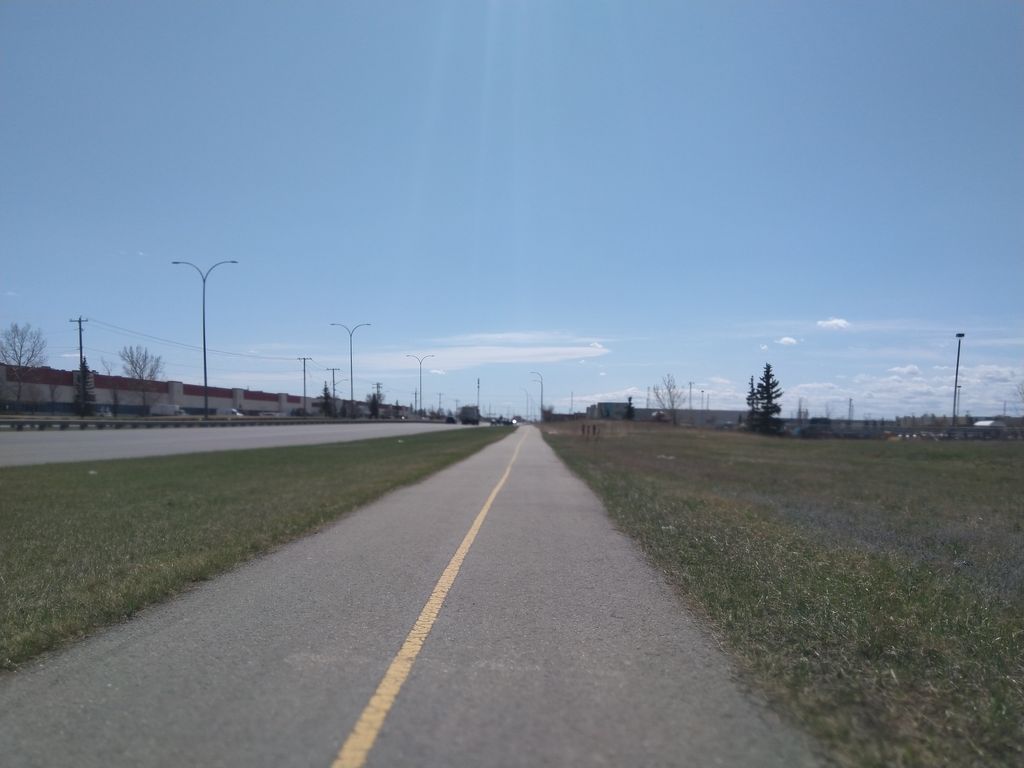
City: calgary